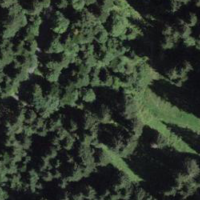
EUNIS habitat code: 43
Species observed at this site:
Epipactis helleborine
Caltha palustris